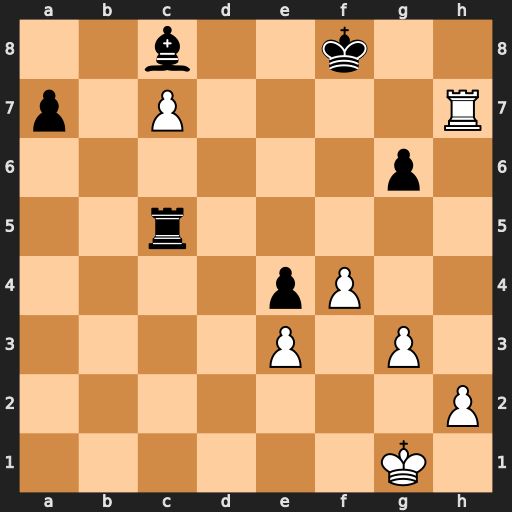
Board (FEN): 2b2k2/p1P4R/6p1/2r5/4pP2/4P1P1/7P/6K1
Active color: w
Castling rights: -
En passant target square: -
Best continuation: Rh8+ Ke7 Rxc8